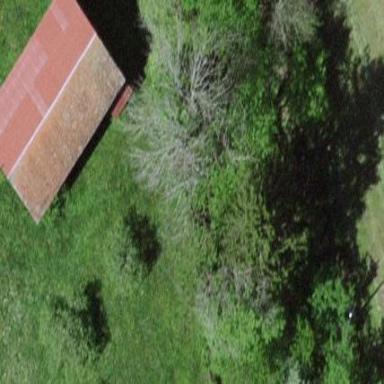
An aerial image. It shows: Rural barn.